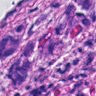
Metastatic tissue present: yes